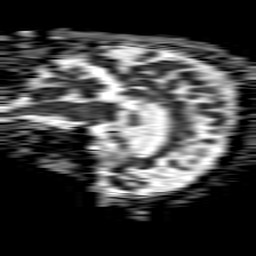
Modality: ADC
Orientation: sagittal
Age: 81
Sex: female
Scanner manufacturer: philips
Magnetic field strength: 1.5 T
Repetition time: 4.6 s
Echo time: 0.08517 s